【题型】填空题　【知识点】函数　【难度】easy
设 $f(x) = |x^2 - 2x|$，则函数 $y = f(x) - 2024$ 的所有零点之和为\underline{\qquad\qquad}.
【解答】
【答案】 2

【解析】 由一元二次函数的图象和性质可知函数 $f(x) = |x^2 - 2x|$ 的图象如图所示，

根据图象可知 $y = f(x) - 2024$ 共有 2 个零点，且 2 个零点关于 $x=1$ 对称，

所以零点之和为 2.

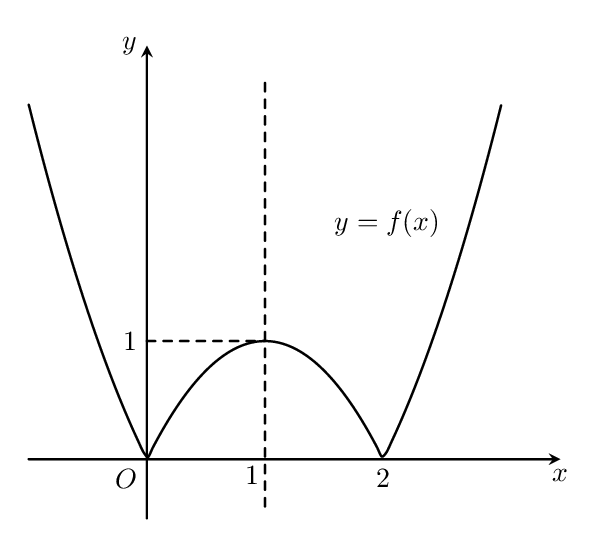